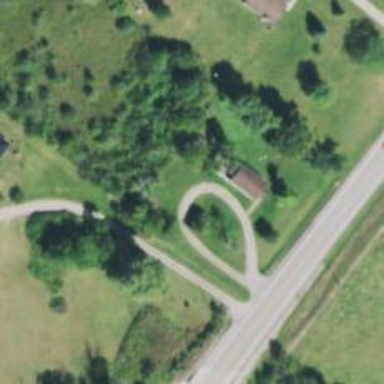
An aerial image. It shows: Driveway leading to service road.